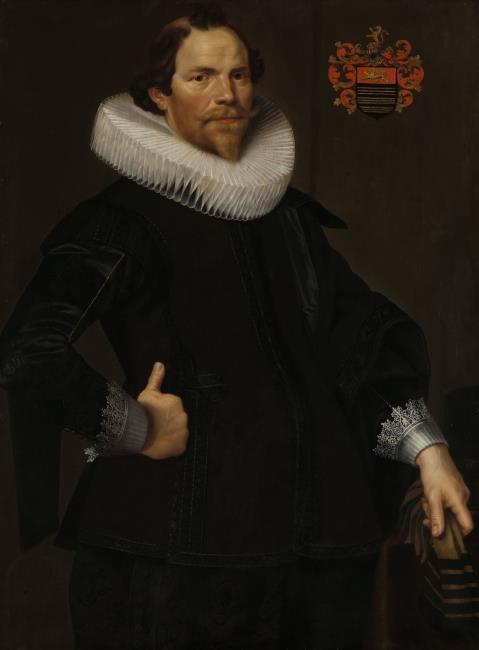
Title: Portrait of Pieter van Son
Artist: Nicolaes Eliasz. Pickenoy toeschrijving in eerste instantie van Hofstede de Groot
Earliest date: 1621
Latest date: 1622
Genre: painting
Iconography: Gloves
Keywords: man's portrait, three-quarter length, head to the right, body facing right, standing (position), facing front, hand on side, glove/gloves in hand, large ruff, lace cuff/cuffs, goatee, moustache, balding, coats of arms and coat of arms elements